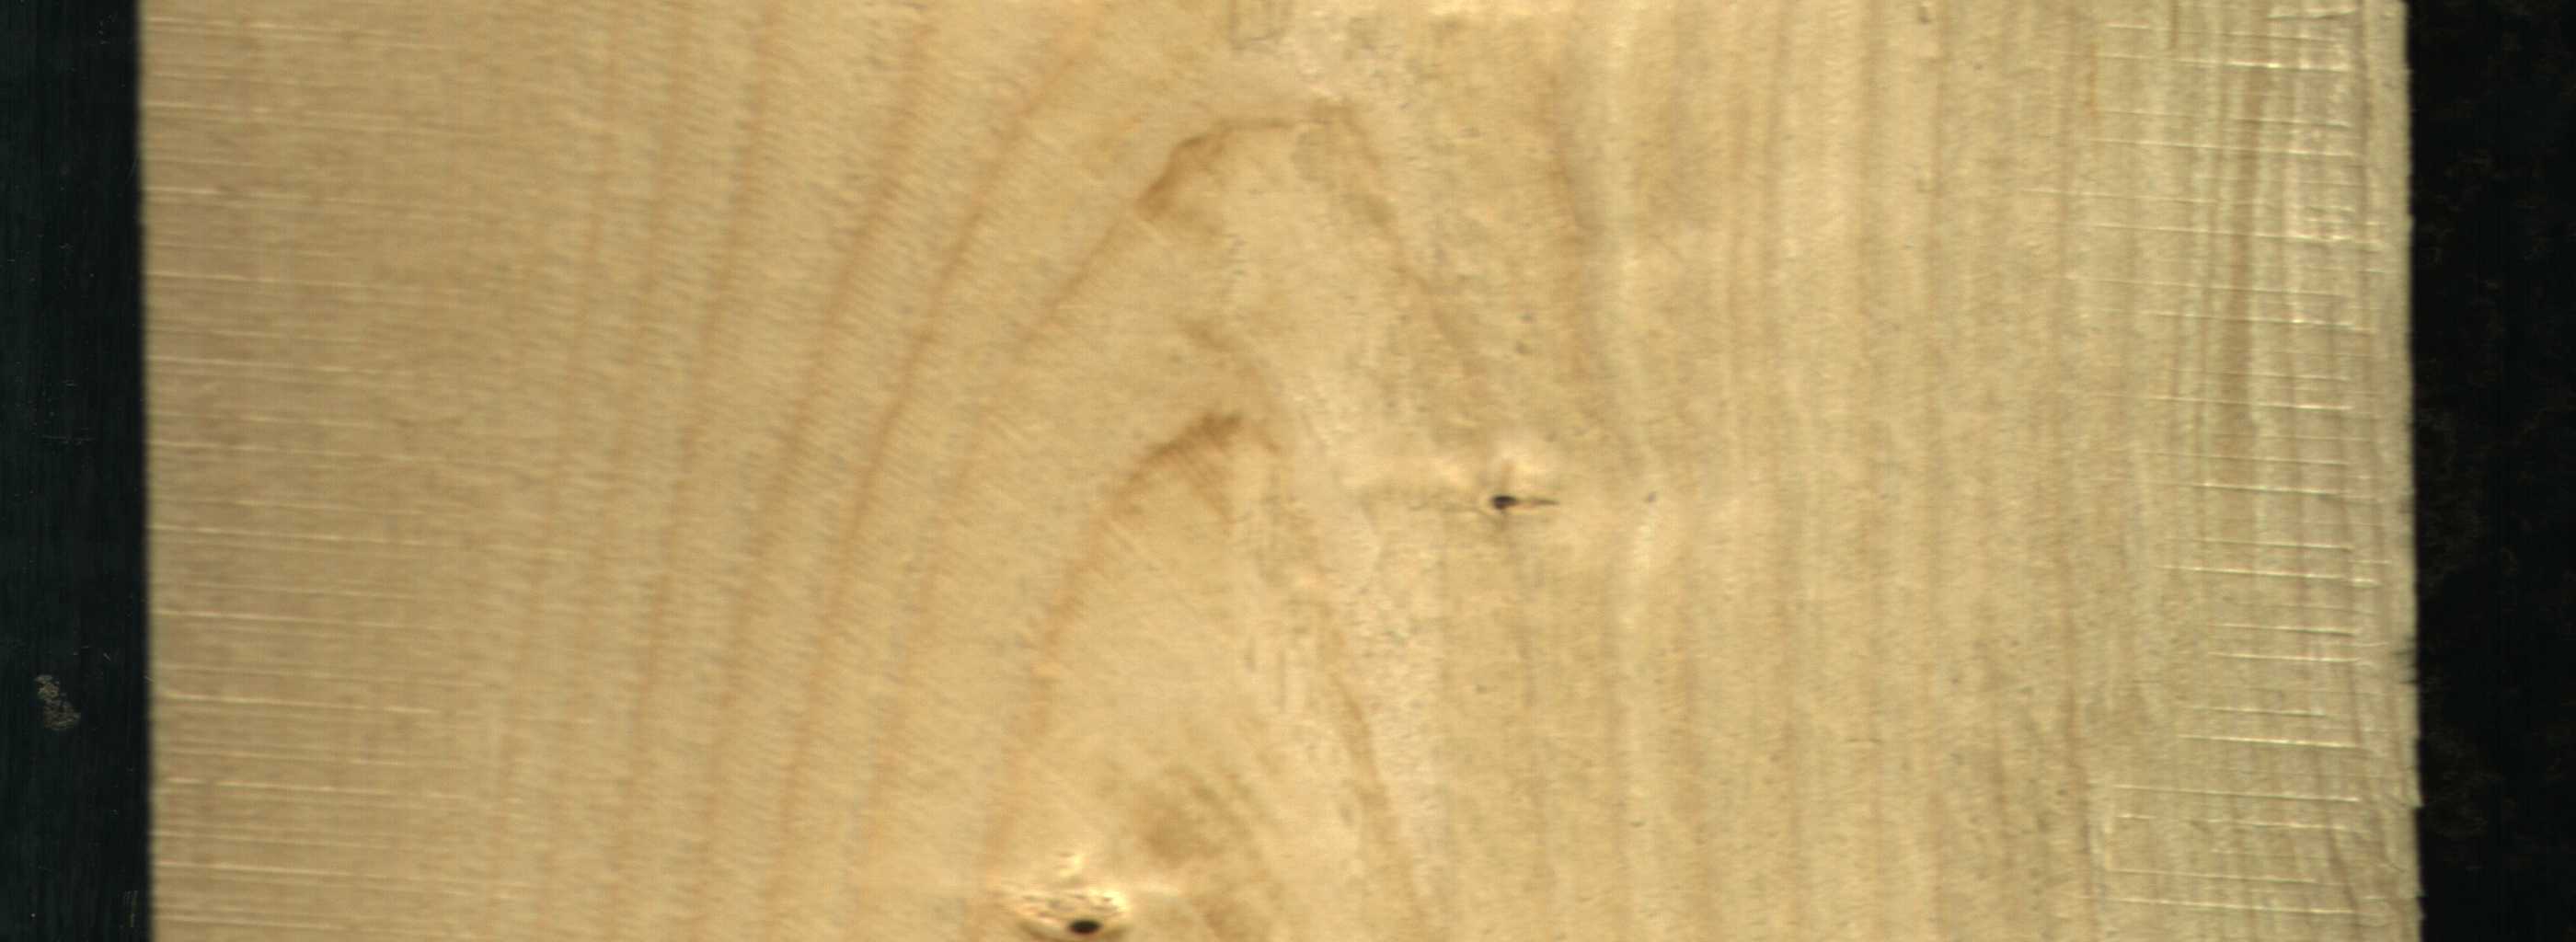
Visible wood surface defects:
Dead_Knot
Dead_Knot